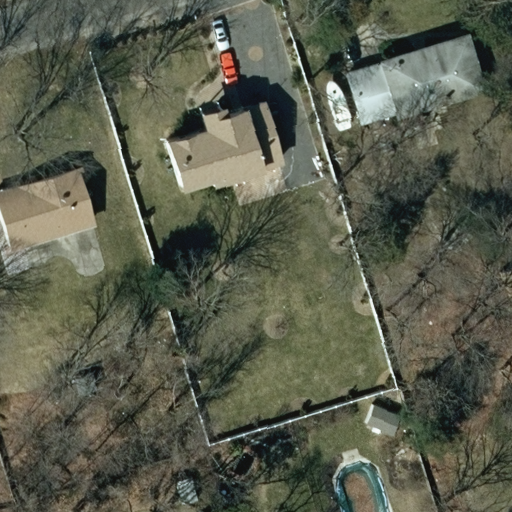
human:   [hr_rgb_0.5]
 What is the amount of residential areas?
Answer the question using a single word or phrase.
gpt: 1

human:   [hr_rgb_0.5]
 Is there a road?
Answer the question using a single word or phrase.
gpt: yes

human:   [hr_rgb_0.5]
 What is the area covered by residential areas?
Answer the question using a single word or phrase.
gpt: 10621m2

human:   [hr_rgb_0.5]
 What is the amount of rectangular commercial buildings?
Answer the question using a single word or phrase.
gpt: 0

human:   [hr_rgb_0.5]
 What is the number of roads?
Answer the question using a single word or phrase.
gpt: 1

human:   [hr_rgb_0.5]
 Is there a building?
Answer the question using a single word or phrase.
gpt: yes

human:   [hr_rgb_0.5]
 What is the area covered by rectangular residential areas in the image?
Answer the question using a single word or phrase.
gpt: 10621m2

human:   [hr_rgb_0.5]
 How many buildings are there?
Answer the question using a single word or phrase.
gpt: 4

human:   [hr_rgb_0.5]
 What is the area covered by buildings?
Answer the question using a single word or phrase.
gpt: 584m2

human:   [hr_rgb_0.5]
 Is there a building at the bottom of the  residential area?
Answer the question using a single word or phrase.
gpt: yes

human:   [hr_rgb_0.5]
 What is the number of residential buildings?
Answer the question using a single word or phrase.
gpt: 3

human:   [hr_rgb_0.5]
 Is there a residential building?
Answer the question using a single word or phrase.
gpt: yes

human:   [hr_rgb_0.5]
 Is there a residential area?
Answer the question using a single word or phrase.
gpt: yes

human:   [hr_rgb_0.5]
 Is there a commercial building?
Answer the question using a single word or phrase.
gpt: no

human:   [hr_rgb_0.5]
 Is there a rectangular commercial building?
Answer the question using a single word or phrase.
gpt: no

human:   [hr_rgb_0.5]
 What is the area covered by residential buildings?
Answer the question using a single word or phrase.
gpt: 562m2

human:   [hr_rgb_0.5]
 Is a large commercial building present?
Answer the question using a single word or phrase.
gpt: no

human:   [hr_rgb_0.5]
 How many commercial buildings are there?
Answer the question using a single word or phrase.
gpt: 0

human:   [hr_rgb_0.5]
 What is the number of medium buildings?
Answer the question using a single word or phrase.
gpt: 2

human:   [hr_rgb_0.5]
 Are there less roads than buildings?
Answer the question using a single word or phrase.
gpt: yes

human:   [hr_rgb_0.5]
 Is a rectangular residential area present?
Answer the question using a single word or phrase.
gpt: yes

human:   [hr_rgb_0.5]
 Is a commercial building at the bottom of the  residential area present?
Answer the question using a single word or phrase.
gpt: no

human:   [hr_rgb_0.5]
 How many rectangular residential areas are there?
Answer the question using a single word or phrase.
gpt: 1

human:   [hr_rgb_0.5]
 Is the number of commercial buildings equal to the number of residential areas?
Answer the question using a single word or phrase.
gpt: no

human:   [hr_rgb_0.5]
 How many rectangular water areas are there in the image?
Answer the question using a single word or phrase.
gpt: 0

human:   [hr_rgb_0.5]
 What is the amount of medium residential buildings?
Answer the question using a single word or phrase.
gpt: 2

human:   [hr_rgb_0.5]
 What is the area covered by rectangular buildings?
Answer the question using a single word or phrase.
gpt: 365m2

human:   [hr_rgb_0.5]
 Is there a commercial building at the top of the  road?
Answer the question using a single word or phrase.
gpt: no

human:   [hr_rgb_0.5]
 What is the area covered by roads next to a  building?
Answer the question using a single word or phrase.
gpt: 0m2

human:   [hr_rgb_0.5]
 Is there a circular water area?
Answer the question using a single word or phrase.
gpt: no

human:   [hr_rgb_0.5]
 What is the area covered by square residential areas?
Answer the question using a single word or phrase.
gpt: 0m2

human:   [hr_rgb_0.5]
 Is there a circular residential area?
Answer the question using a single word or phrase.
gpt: no

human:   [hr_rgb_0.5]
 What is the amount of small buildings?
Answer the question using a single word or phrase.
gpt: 2

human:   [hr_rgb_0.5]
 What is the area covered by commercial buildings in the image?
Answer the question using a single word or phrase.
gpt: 0m2

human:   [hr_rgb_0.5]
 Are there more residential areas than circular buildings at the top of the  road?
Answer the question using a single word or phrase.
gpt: yes

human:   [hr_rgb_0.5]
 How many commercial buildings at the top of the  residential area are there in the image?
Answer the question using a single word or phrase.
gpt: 0

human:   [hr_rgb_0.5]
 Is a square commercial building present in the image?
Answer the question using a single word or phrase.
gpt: no

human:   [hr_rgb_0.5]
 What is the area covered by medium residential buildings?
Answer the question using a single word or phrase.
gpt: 540m2

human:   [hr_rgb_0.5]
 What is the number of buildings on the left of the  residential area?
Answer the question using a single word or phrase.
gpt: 0

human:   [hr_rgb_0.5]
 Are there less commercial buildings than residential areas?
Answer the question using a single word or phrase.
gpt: yes

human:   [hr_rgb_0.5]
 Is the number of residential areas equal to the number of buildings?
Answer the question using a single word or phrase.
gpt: no

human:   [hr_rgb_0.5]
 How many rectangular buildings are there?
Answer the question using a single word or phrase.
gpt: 3

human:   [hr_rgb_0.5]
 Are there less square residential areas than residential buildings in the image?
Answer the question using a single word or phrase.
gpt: yes

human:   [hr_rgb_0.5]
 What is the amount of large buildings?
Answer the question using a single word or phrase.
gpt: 0

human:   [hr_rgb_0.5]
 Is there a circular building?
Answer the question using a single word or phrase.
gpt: no

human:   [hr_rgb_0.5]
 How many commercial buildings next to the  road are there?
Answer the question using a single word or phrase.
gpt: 0

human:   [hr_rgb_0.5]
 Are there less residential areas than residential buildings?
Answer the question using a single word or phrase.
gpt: yes

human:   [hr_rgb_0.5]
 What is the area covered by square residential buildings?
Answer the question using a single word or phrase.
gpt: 0m2

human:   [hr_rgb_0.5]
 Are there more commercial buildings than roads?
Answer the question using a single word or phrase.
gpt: no

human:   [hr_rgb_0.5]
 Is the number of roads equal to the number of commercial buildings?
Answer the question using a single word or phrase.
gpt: no

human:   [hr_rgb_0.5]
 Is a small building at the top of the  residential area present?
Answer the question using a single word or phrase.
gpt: no

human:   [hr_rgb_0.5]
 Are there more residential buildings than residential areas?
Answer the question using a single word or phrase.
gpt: yes

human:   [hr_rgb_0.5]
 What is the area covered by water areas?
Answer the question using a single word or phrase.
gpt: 0m2

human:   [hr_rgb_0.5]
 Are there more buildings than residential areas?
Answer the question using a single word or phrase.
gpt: yes

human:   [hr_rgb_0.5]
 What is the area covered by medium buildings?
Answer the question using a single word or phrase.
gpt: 540m2

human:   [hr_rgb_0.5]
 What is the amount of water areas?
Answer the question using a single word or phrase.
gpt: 0

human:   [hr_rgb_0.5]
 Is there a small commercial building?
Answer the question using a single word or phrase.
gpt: no

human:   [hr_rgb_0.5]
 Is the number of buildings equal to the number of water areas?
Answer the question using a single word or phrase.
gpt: no

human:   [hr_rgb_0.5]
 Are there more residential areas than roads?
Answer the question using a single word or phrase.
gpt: no

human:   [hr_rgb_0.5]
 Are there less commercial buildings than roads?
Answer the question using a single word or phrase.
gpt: yes

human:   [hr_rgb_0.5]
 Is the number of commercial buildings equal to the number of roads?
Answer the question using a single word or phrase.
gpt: no

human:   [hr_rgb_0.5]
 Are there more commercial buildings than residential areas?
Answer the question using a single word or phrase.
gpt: no

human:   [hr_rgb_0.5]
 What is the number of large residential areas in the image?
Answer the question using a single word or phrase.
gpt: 1

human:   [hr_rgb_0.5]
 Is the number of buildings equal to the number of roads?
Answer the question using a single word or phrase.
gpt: no